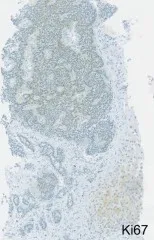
Less than 1% of the tumor cell population was positive for Ki67 expression (x100).
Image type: pathology (immunostaining)